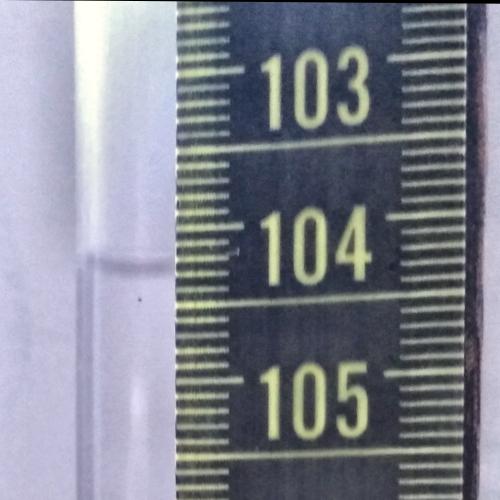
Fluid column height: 104.3 cm